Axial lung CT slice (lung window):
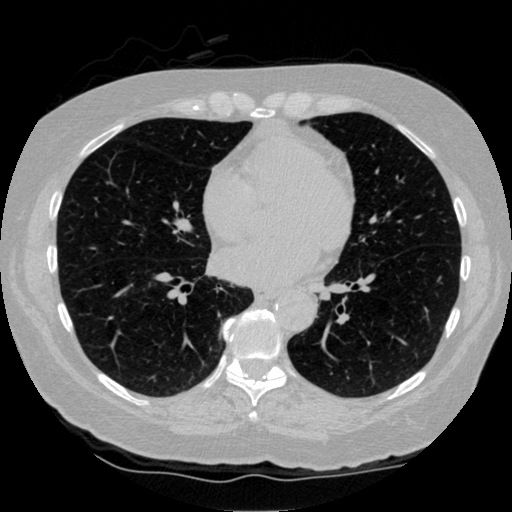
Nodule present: no